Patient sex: M
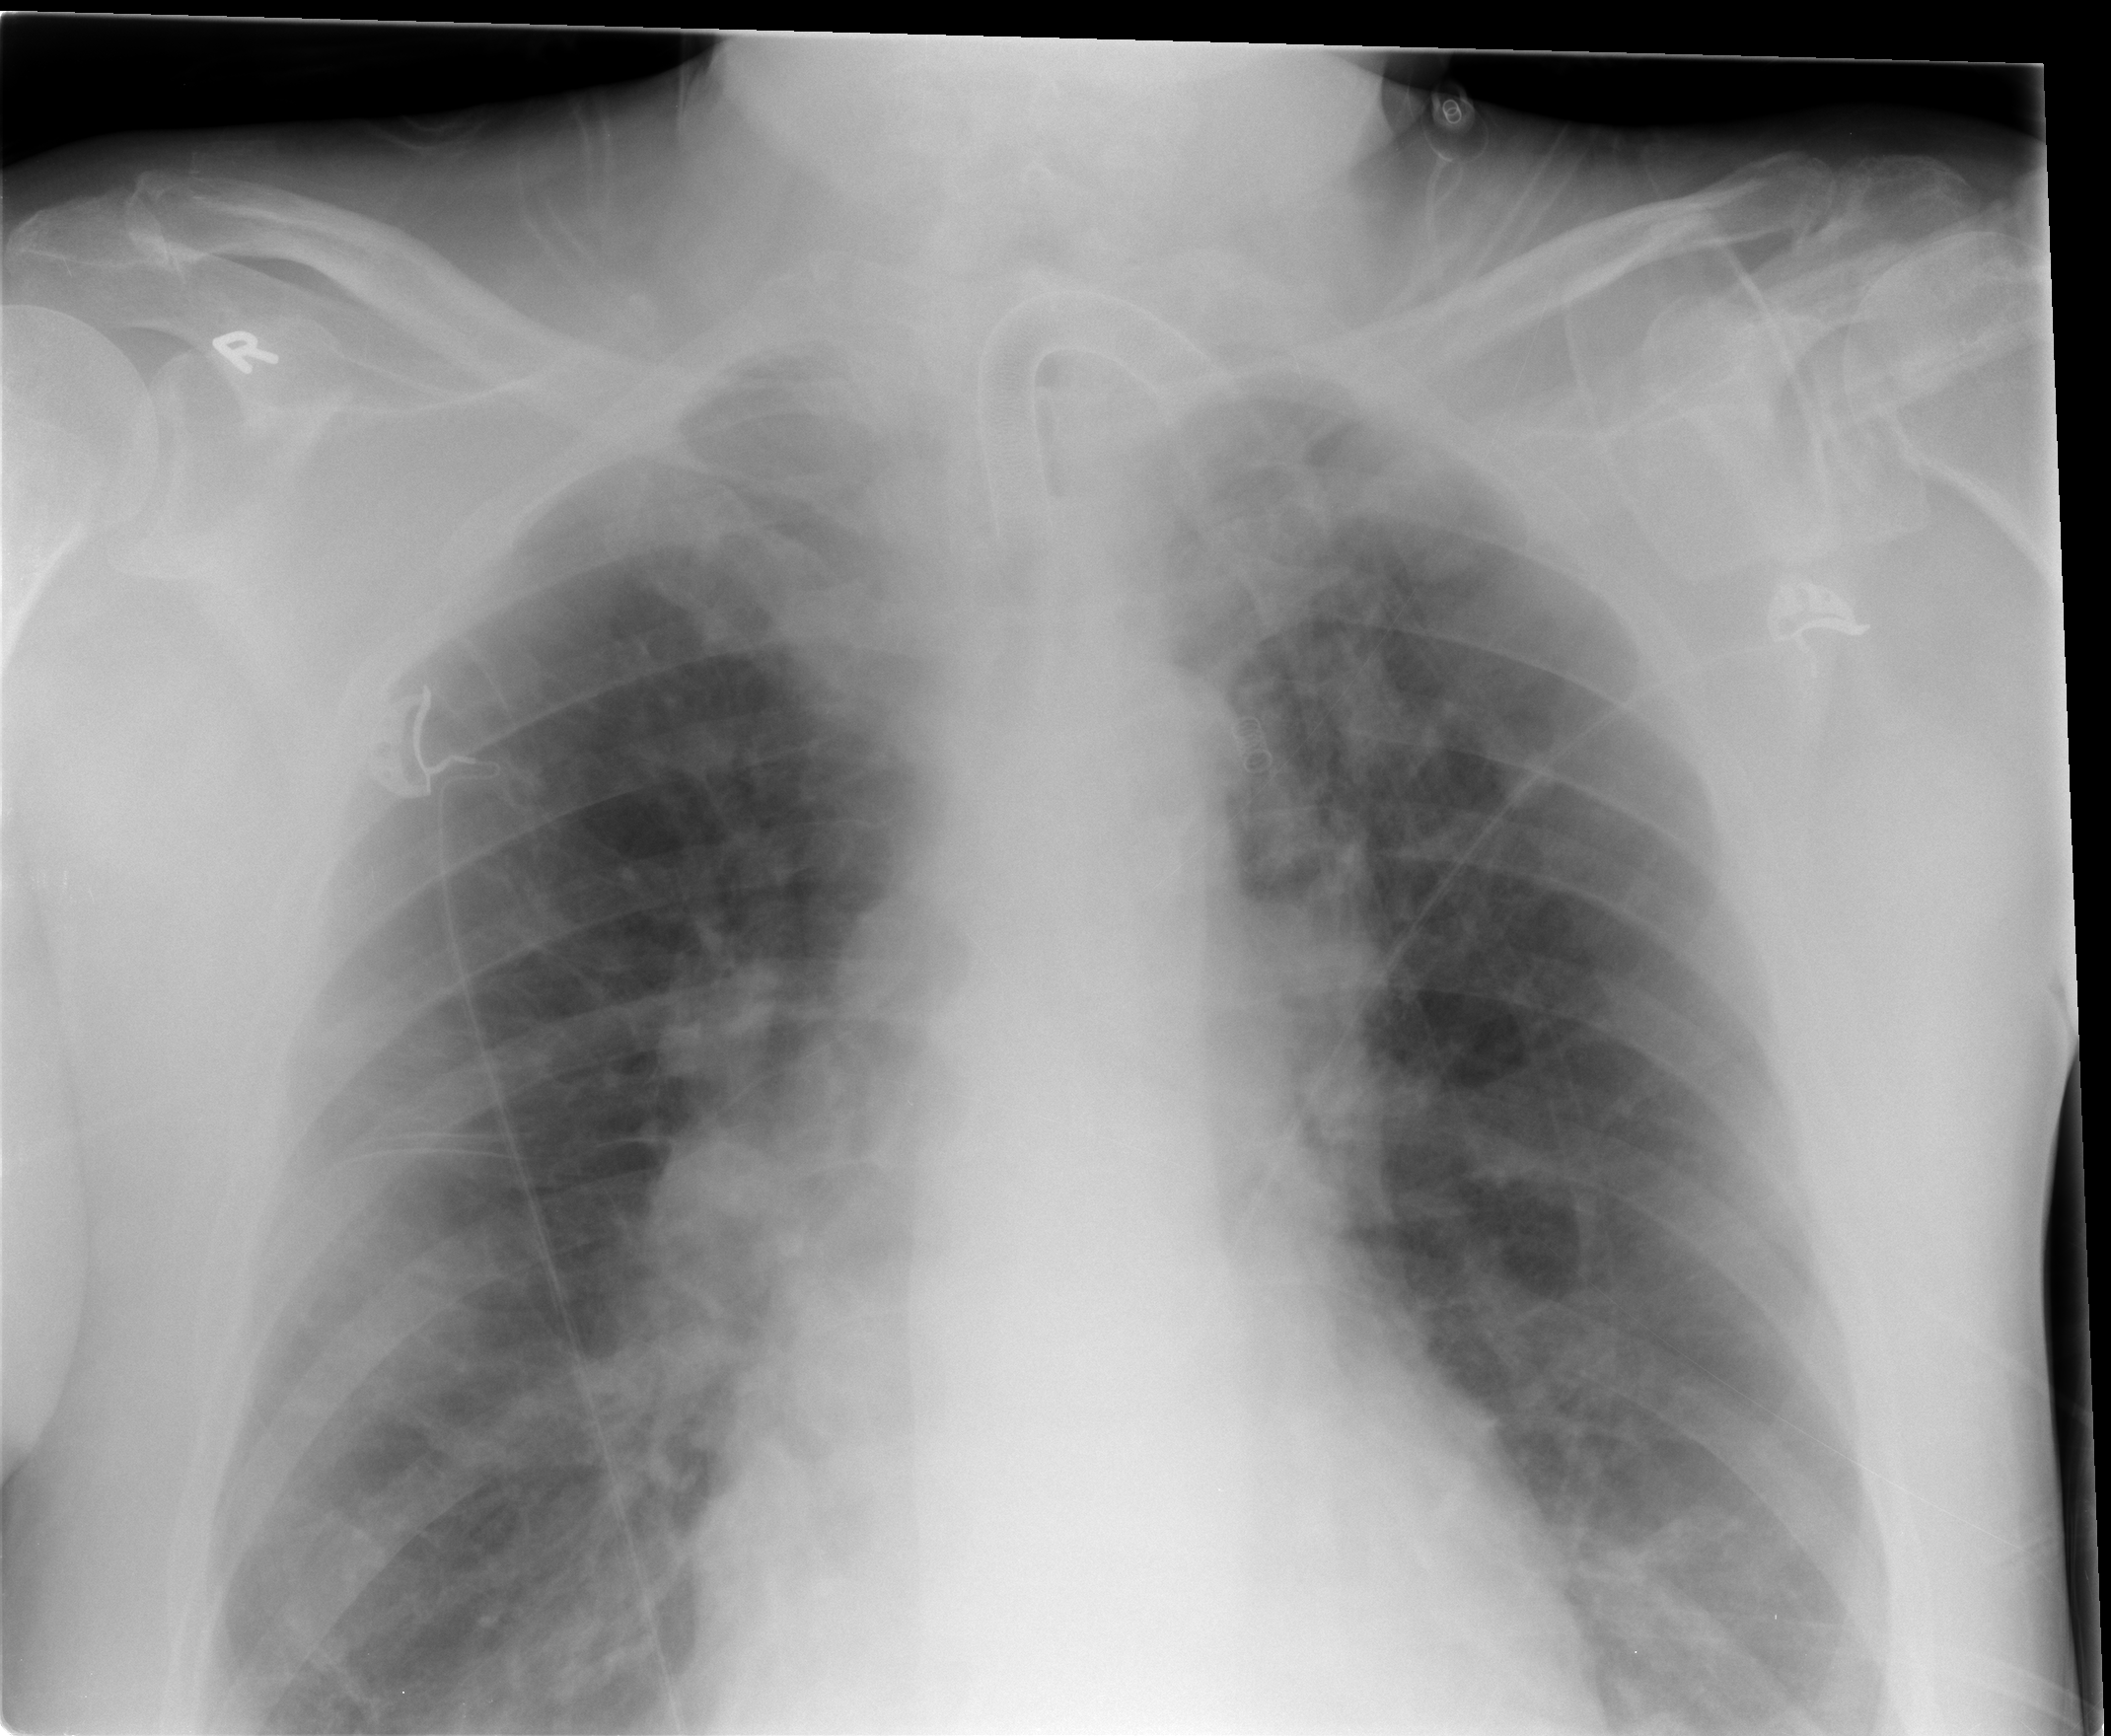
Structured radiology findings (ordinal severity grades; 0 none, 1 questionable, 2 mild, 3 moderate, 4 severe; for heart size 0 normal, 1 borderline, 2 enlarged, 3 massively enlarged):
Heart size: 0
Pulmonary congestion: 2
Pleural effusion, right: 0
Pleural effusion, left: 0
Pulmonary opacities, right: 0
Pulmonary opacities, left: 0
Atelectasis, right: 1
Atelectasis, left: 1